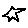
Label: star